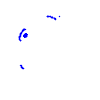
Particle: electron